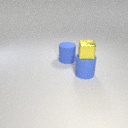
large blue rubber cylinder behind large blue rubber cylinder